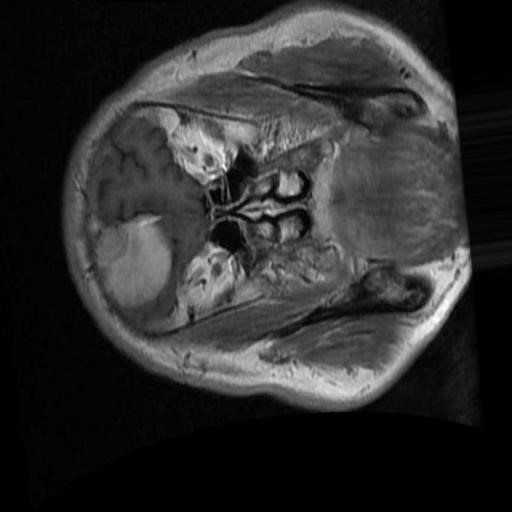
Label: brain_menin